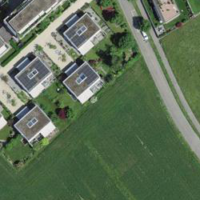
EUNIS habitat code: 25
Species observed at this site:
Leonurus cardiaca
Melampyrum arvense